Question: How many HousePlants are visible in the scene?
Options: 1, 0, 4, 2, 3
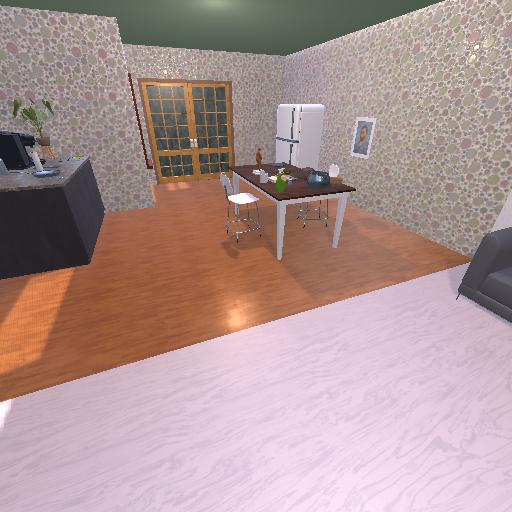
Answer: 1